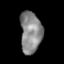
Tissue: lung
Cell type: Epithelial cells
Senescence score: 0.21
Nuclear area (px): 864
Mean DAPI intensity: 137.159